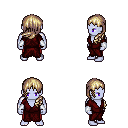
a pixel art fantasy rpg character, male body template, dark elf, purple skin, red robe, red pants, white blonde left-swept hairstyle, white cloth bracers, four views (front, back, left, right), 2x2 character sprite sheet, small pixel art, hard edges, no anti-aliasing